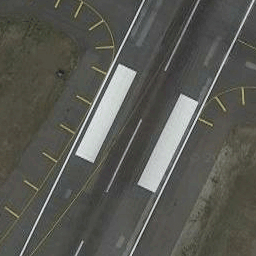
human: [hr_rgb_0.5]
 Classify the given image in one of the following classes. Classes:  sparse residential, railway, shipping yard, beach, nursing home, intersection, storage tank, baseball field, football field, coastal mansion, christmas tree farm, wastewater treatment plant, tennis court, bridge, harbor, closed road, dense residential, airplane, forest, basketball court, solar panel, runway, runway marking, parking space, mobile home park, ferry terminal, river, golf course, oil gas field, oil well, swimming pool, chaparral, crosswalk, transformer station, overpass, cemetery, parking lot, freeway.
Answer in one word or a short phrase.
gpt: runway